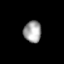
Tissue: skin
Cell type: Fibroblasts
Senescence score: 0.8354
Nuclear area (px): 375
Mean DAPI intensity: 161.811